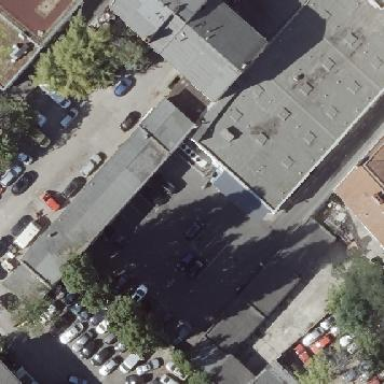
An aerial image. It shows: Garage with flat grey roof.